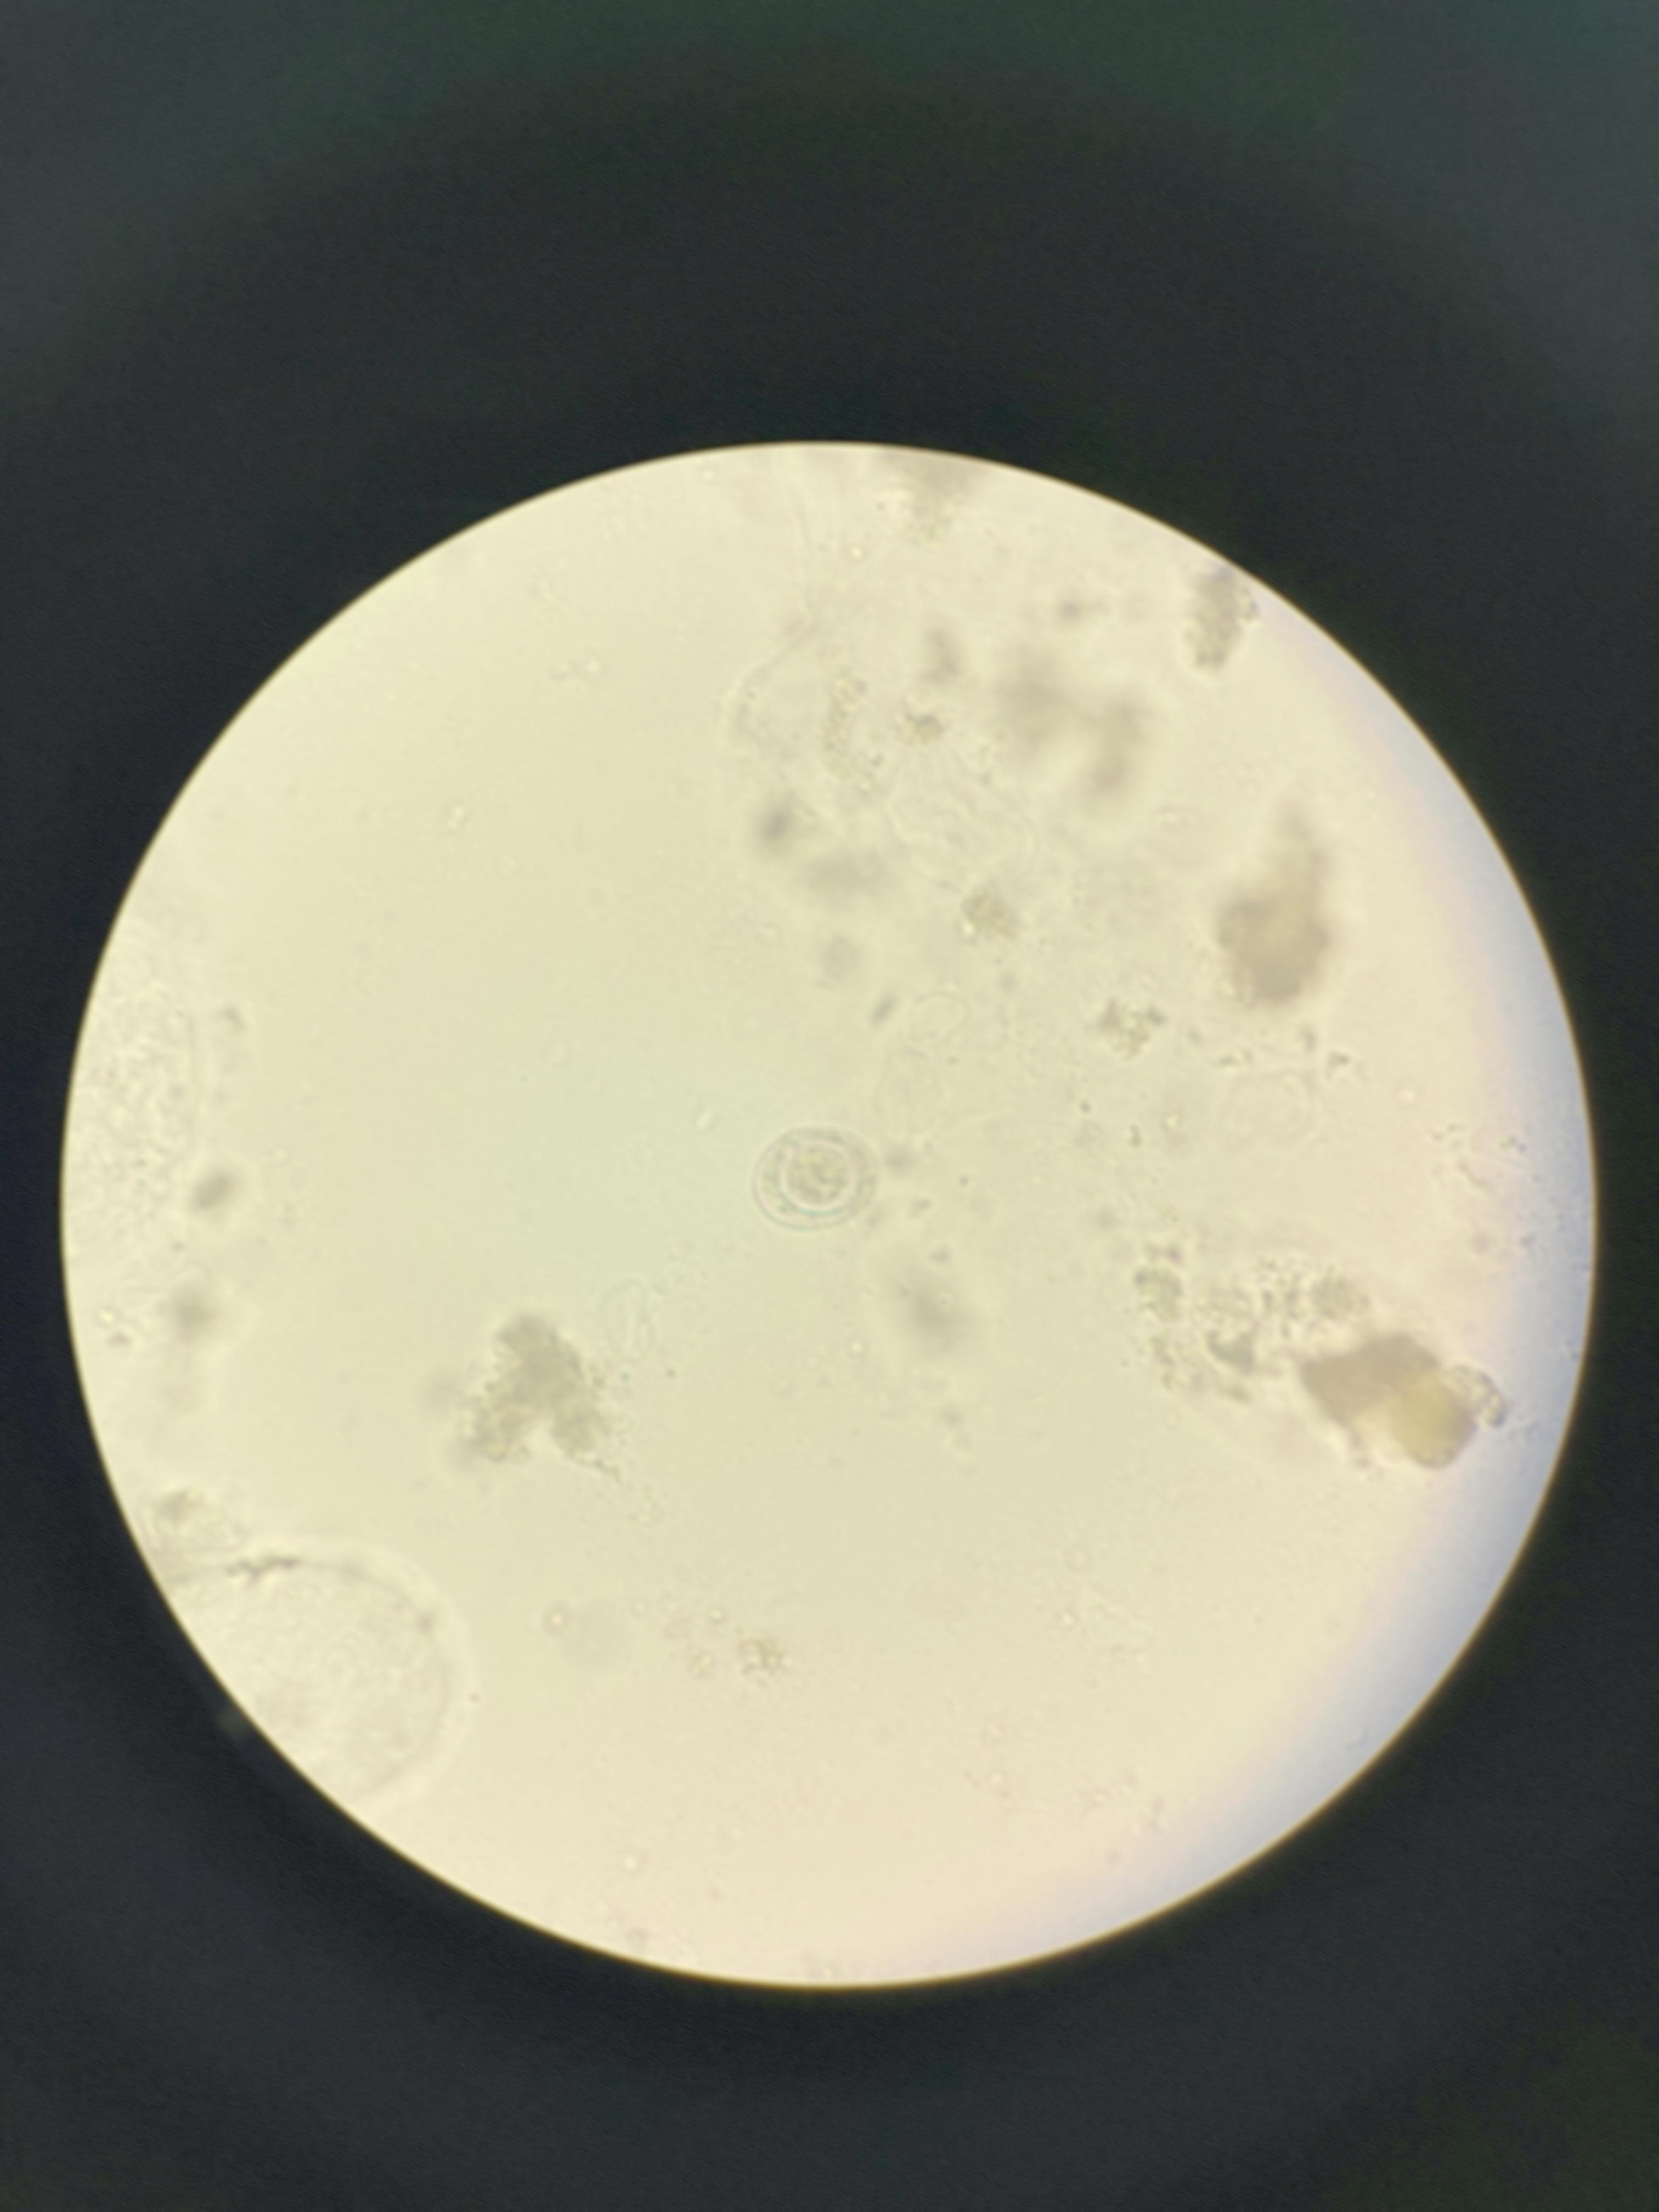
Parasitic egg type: Hymenolepis nana